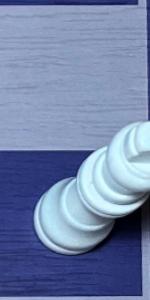
Label: King_White